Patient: sex M, age 71
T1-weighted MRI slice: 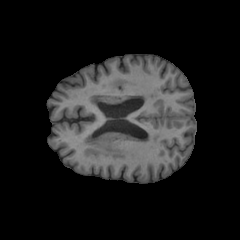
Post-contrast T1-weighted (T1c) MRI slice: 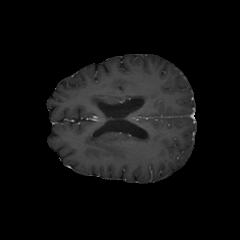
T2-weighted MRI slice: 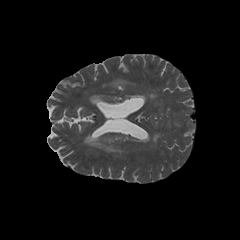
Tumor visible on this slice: yes
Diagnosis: Astrocytoma, IDH-wildtype
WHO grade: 2